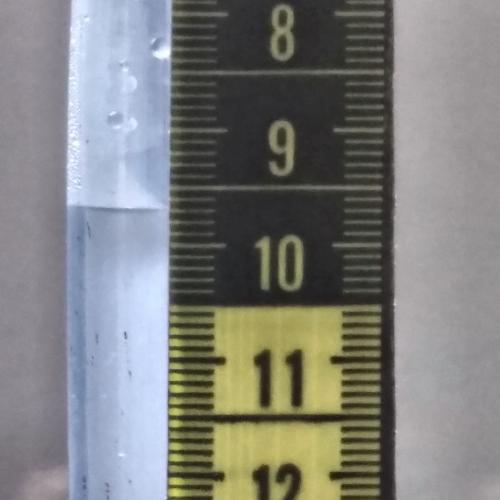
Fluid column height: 9.7 cm